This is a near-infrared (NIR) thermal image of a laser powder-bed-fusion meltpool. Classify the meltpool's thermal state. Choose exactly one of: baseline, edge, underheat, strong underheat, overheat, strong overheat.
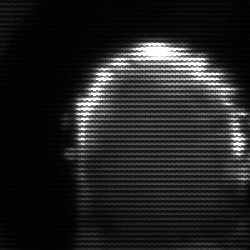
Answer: baseline